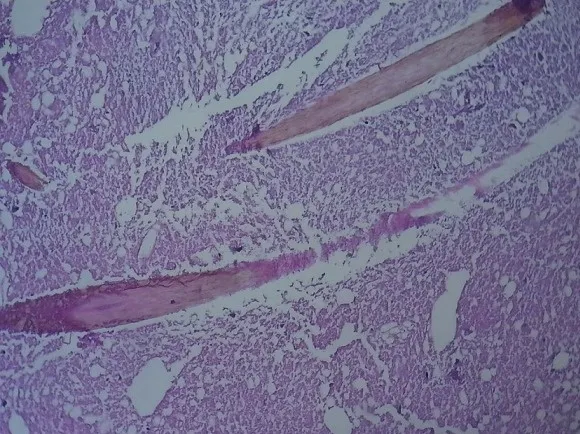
Histopathology of mature dermoid cyst (HEX40) showing microscopic appearance of hair sections.
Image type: pathology (h&e)